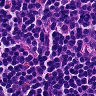
Metastatic tissue present: no